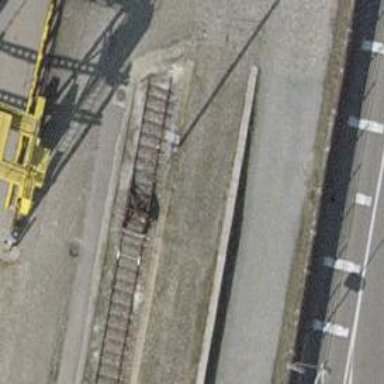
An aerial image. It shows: Railway buffer stop.